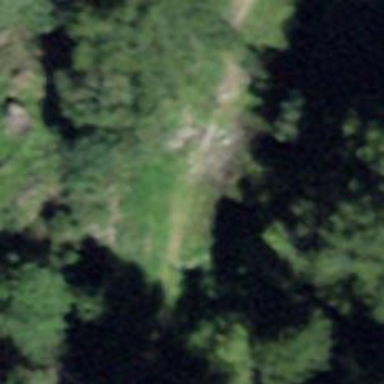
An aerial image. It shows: Hike path on the ground. It is backcountry trail groomed for hiking.